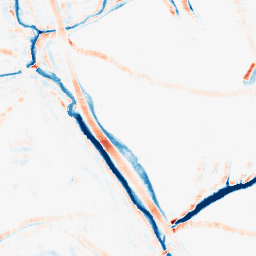
Category: morphological
Decomposition family: morphological_square
Decomposition parameters: operation: average
size: 10
Upsampling method: edge_directed
Upsampling parameters: scale: 2
Upsampling scale: 2